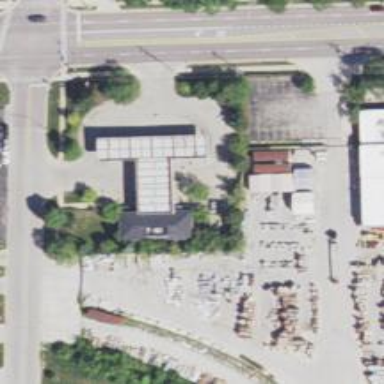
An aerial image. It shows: Convenience shop.